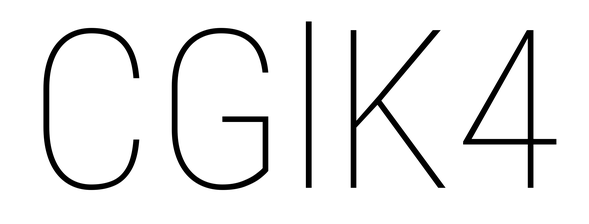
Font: Roboto_Condensed_Thin